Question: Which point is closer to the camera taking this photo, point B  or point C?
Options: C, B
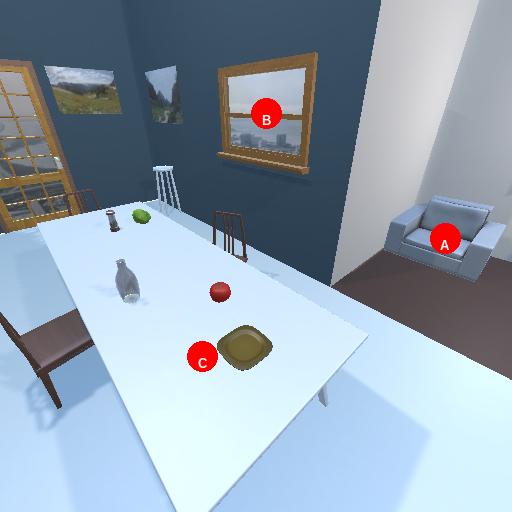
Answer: C